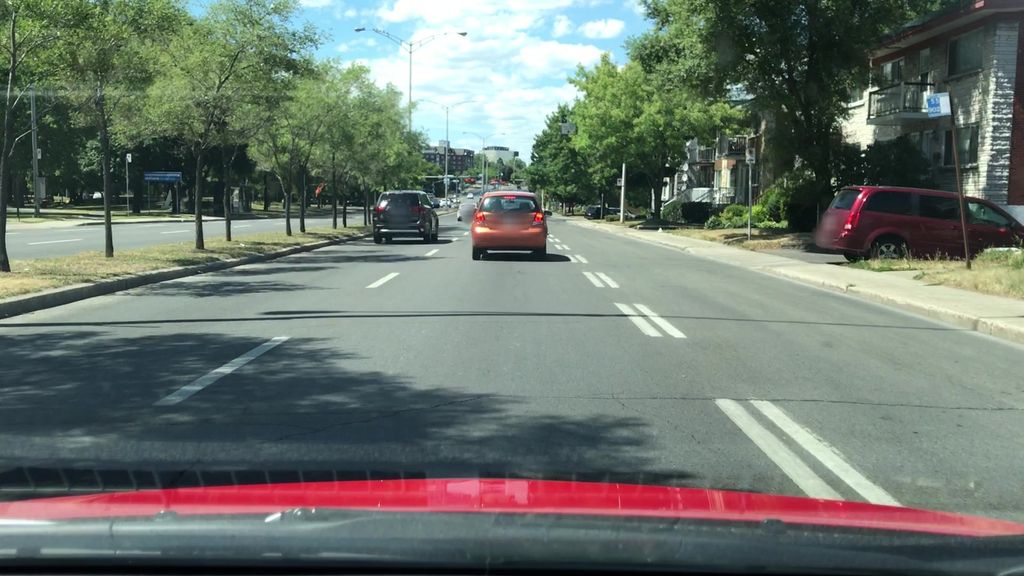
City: montreal